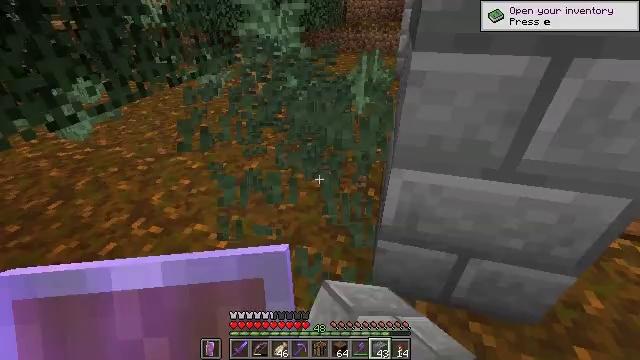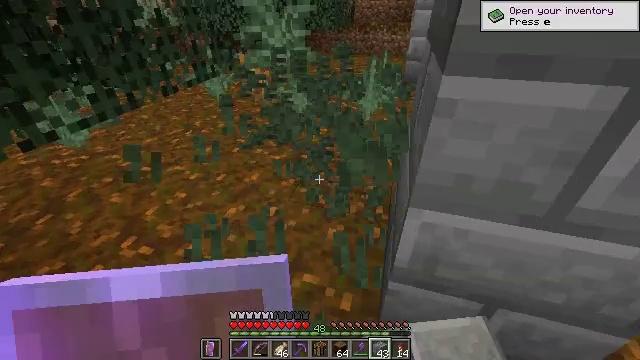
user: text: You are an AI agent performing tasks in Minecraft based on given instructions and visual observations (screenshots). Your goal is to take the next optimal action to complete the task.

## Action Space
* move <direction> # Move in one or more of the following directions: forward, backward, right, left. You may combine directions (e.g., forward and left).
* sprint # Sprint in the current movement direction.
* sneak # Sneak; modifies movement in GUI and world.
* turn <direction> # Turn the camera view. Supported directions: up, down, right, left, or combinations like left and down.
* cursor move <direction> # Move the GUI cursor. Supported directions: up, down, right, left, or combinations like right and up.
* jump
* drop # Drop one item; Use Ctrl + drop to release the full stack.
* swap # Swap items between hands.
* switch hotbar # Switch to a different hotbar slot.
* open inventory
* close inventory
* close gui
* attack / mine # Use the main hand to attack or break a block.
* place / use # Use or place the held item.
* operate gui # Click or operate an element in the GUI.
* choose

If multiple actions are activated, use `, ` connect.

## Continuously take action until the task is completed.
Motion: motion action
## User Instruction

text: Mine the grass in the plains.
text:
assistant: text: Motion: move forward, turn left, attack / mine
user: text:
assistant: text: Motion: attack / mine